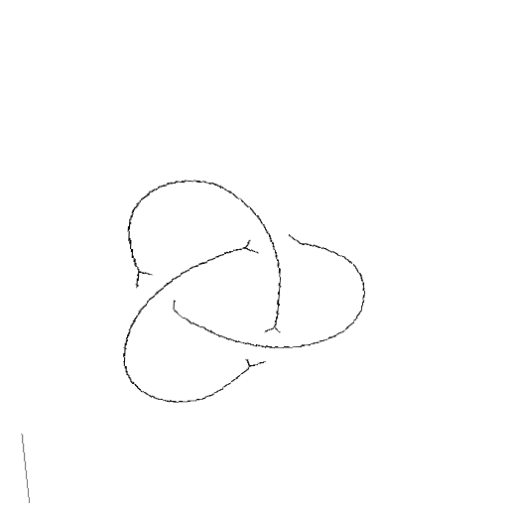
Crossing number: 3